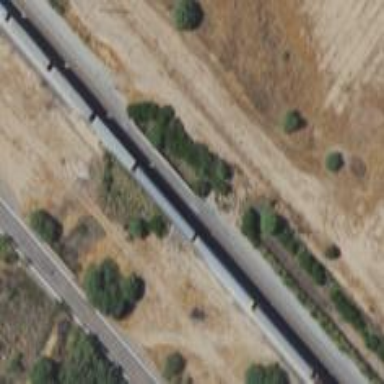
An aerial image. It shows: Bridge over railway line.